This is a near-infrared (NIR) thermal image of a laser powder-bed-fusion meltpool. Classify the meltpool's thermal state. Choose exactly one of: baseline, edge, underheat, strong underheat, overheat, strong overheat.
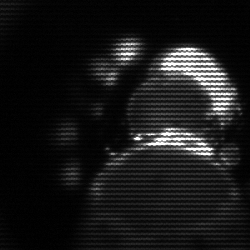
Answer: baseline